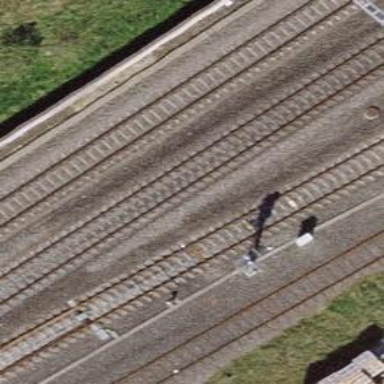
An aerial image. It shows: Railway signal.